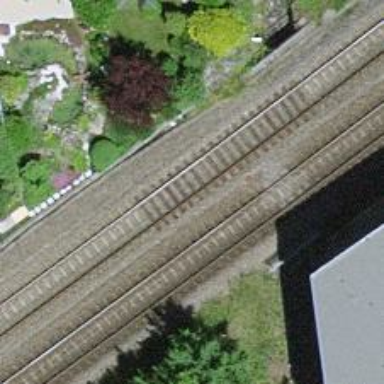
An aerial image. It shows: Single-track electrified railway with contact line.